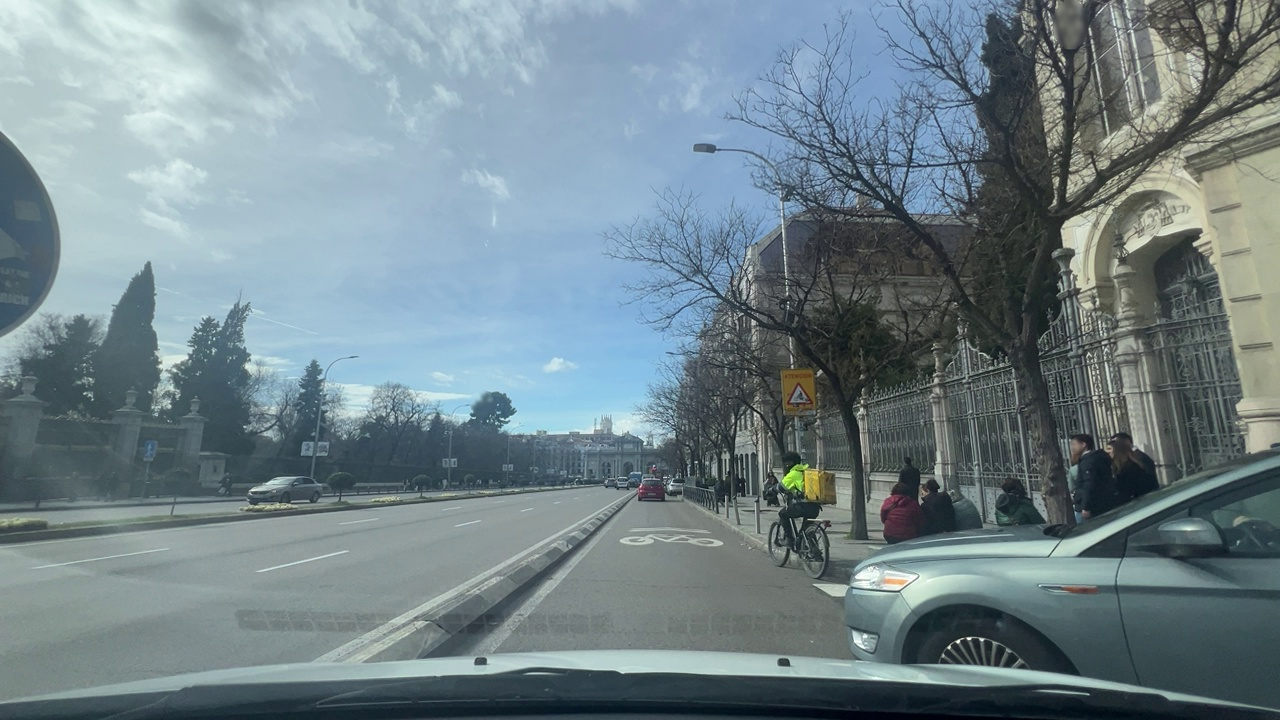
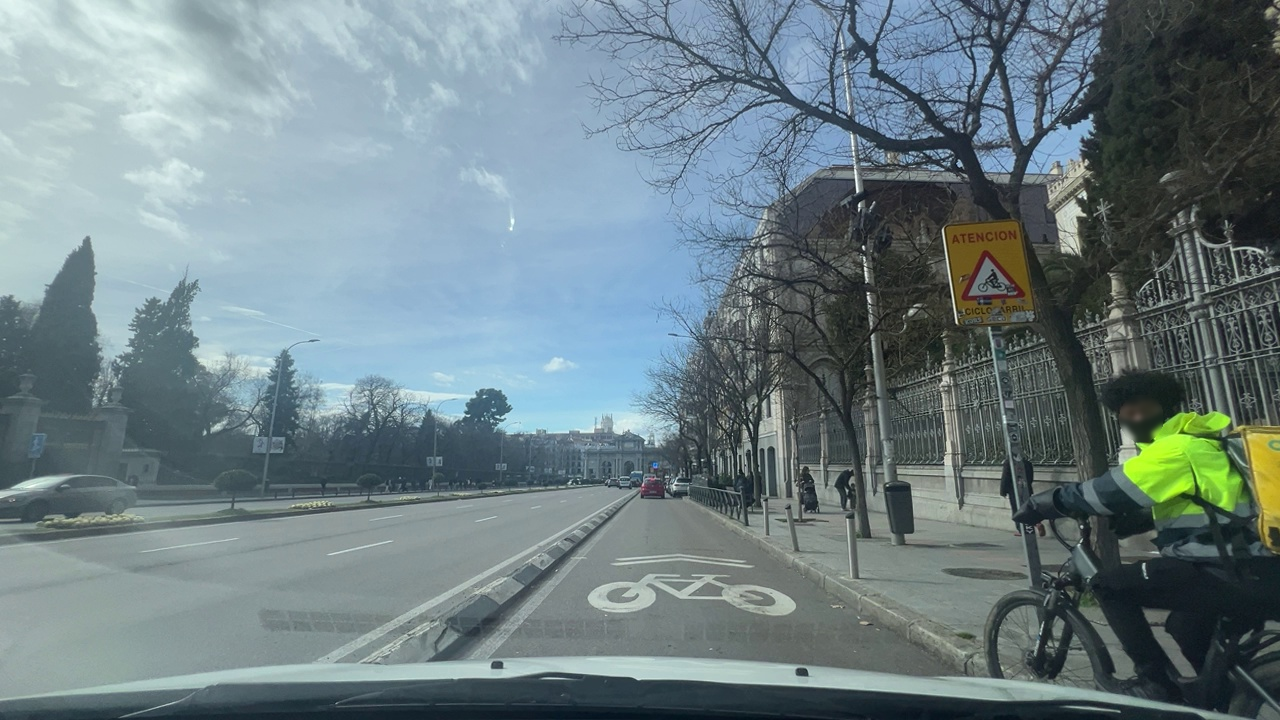
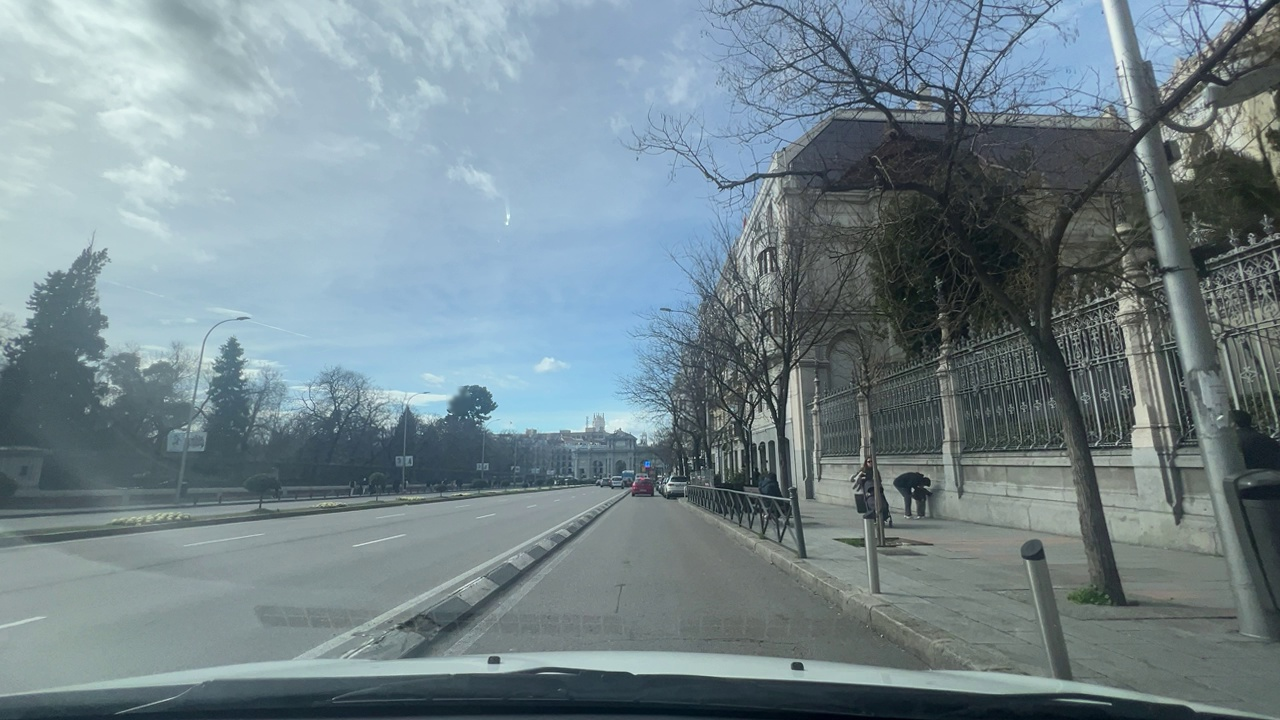
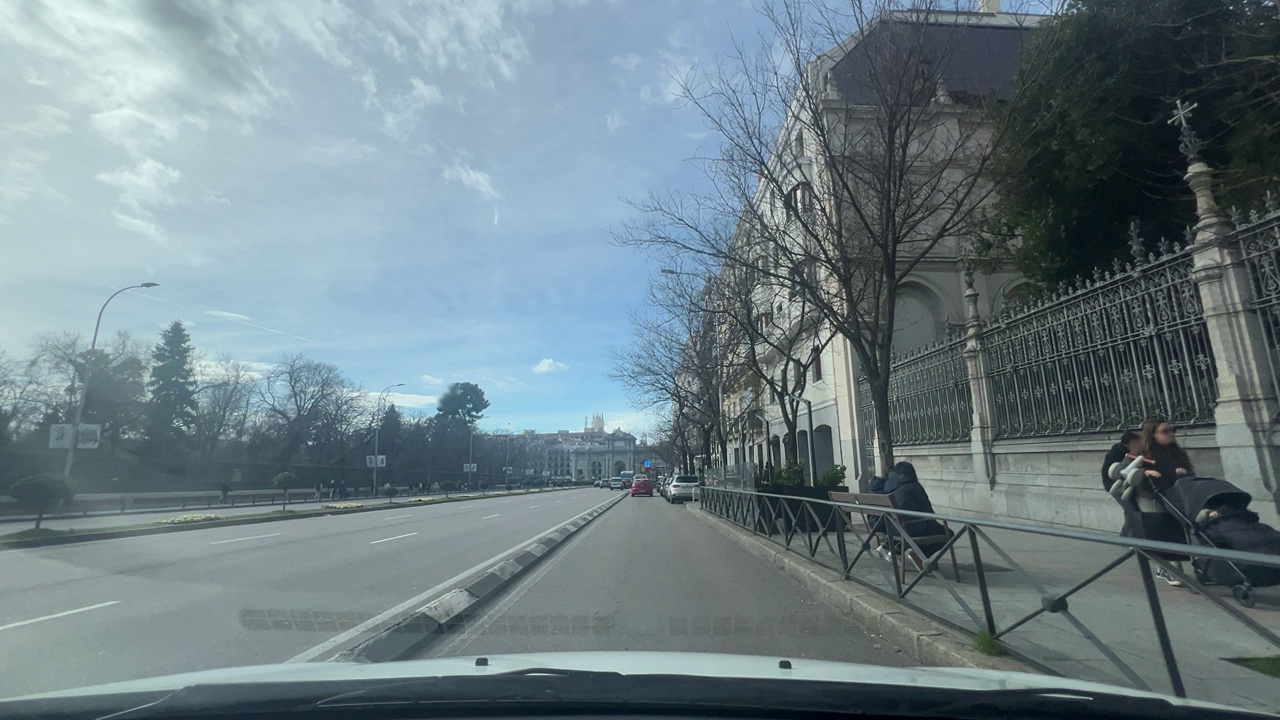
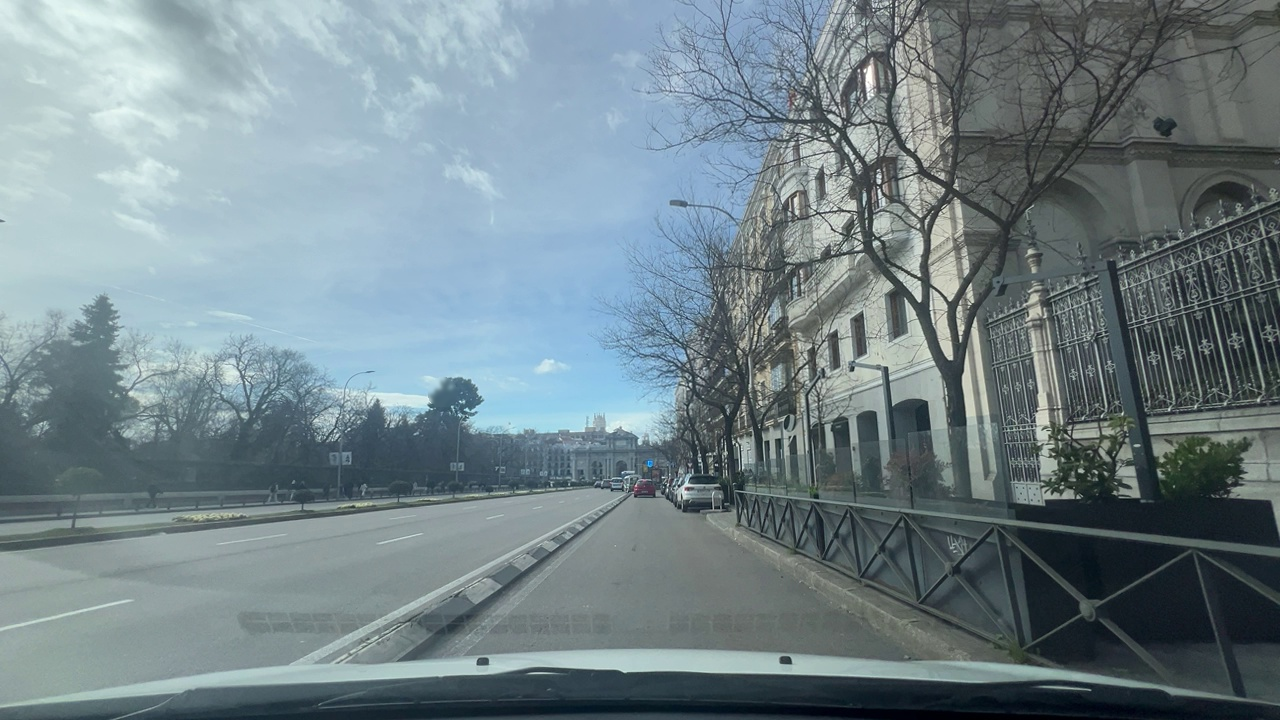
Situation: Pedestrian
Question: Are pedestrians or cyclists moving alongside the ego vehicle on the right side?
Answer: Yes
Reasoning: The Ego vehicle is traveling alongside a cyclist who is moving in parallel to its right, positioned closely against the sidewalk.

Situation: Pedestrian
Question: Could a pedestrian's current path intersect with the trajectory of the ego vehicle?
Answer: Yes
Reasoning: The Ego vehicle is traveling alongside a cyclist who is moving in parallel to its right, positioned closely against the sidewalk.

Situation: Pedestrian
Question: Are pedestrians or cyclists moving alongside the ego vehicle on the left side?
Answer: No
Reasoning: There is no danger or hazard on that side due to the presence of the separating median.